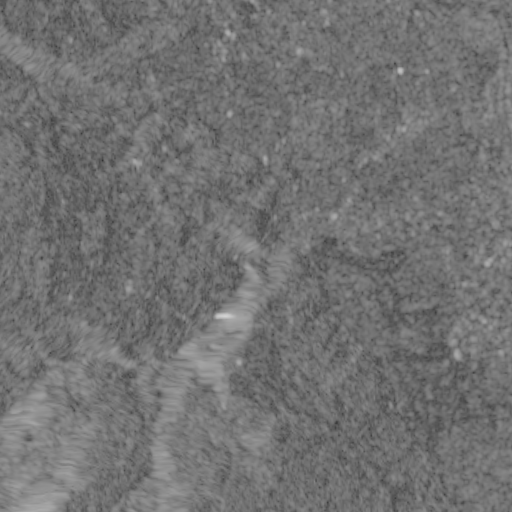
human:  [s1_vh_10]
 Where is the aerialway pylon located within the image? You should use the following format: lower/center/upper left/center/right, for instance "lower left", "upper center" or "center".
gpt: The aerialway pylon is located in the upper left of the image.
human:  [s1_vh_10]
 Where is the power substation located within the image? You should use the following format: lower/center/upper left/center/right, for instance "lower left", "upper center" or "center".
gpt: The power substation is located in the upper center of the image.
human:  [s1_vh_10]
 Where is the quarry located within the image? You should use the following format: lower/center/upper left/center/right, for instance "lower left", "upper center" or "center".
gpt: The quarry is located in the upper left of the image.
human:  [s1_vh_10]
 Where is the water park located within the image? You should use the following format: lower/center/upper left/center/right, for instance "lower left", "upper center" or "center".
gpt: The water park is located in the upper right of the image.
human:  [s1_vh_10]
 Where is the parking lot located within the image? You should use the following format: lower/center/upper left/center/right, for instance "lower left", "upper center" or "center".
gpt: There is no parking lot in the image.

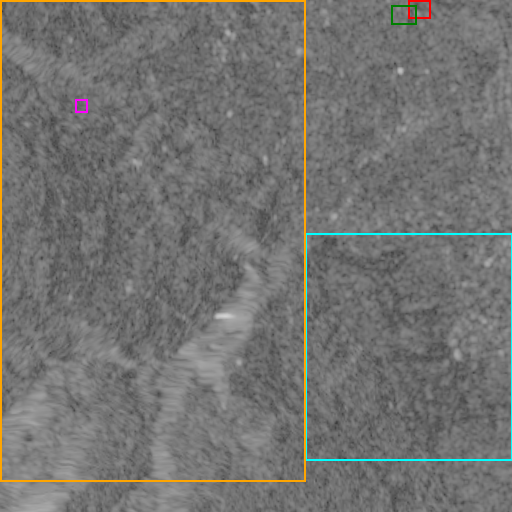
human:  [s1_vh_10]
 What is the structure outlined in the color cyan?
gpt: The structure outlined in cyan is a park.
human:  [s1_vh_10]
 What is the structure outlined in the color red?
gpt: The structure outlined in red is a parking lot.
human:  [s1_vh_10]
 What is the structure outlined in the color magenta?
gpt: The structure outlined in magenta is a quarry.
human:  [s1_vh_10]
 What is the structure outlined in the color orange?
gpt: The structure outlined in orange is a ski resort.
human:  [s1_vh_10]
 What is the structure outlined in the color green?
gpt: The structure outlined in green is a water park.
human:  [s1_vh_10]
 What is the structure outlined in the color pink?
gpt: There is no pink outline.